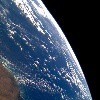
Label: water